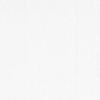
Label: dusty